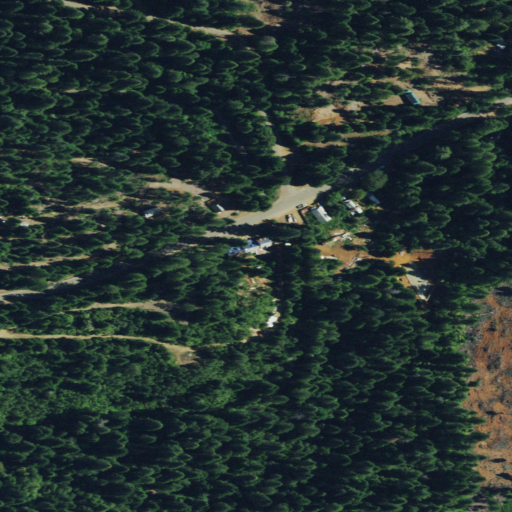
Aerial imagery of gap in California named Travis Saddle containing evergreen forest, open development, shrub, grassland, low intensity development, medium intensity development, and high intensity development